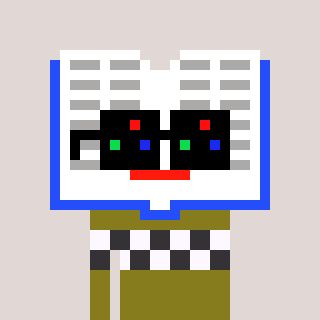
a pixel art character with square black sunglasses, a dictionary-shaped head and a gunk-colored body on a warm background